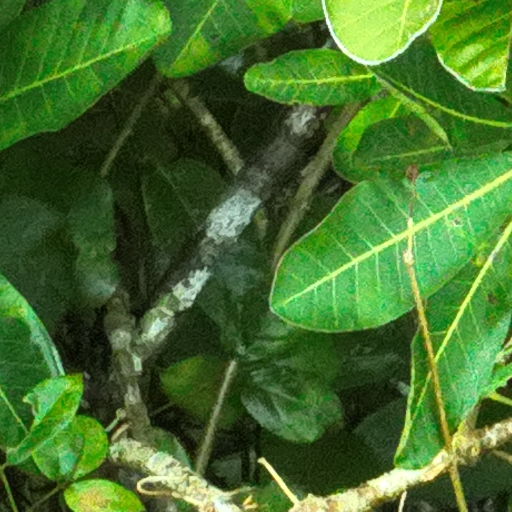
Species: Anacardium excelsum
GBIF accepted scientific name: Anacardium excelsum
Crown area (m\u00b2): 406.264